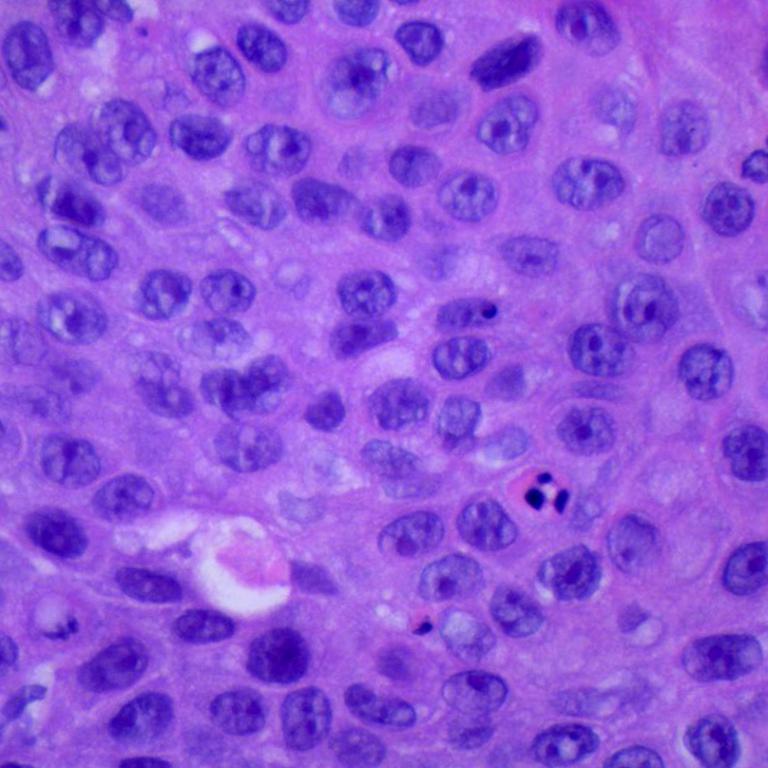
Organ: lung
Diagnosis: squamous carcinomas